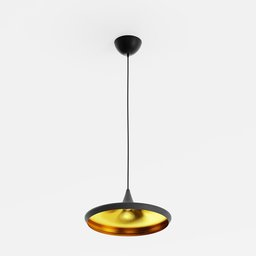
Label: lighting